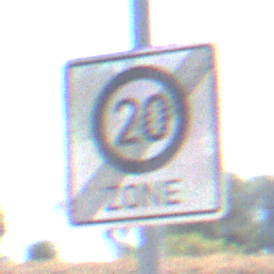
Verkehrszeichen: EndeZone20
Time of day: Midday
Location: Outdoor (RoadRail)
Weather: Clear
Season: Summer
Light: Natural